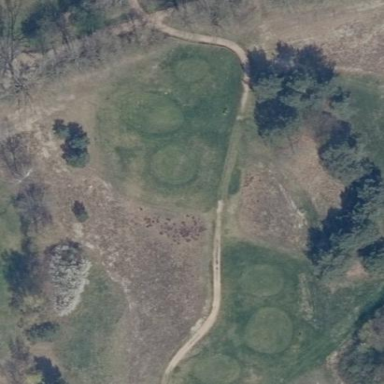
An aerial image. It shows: Golf bunker.